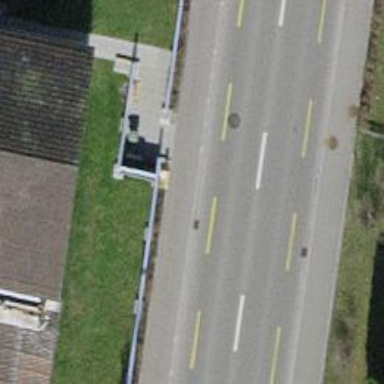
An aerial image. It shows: Noise barrier wall.